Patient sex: M
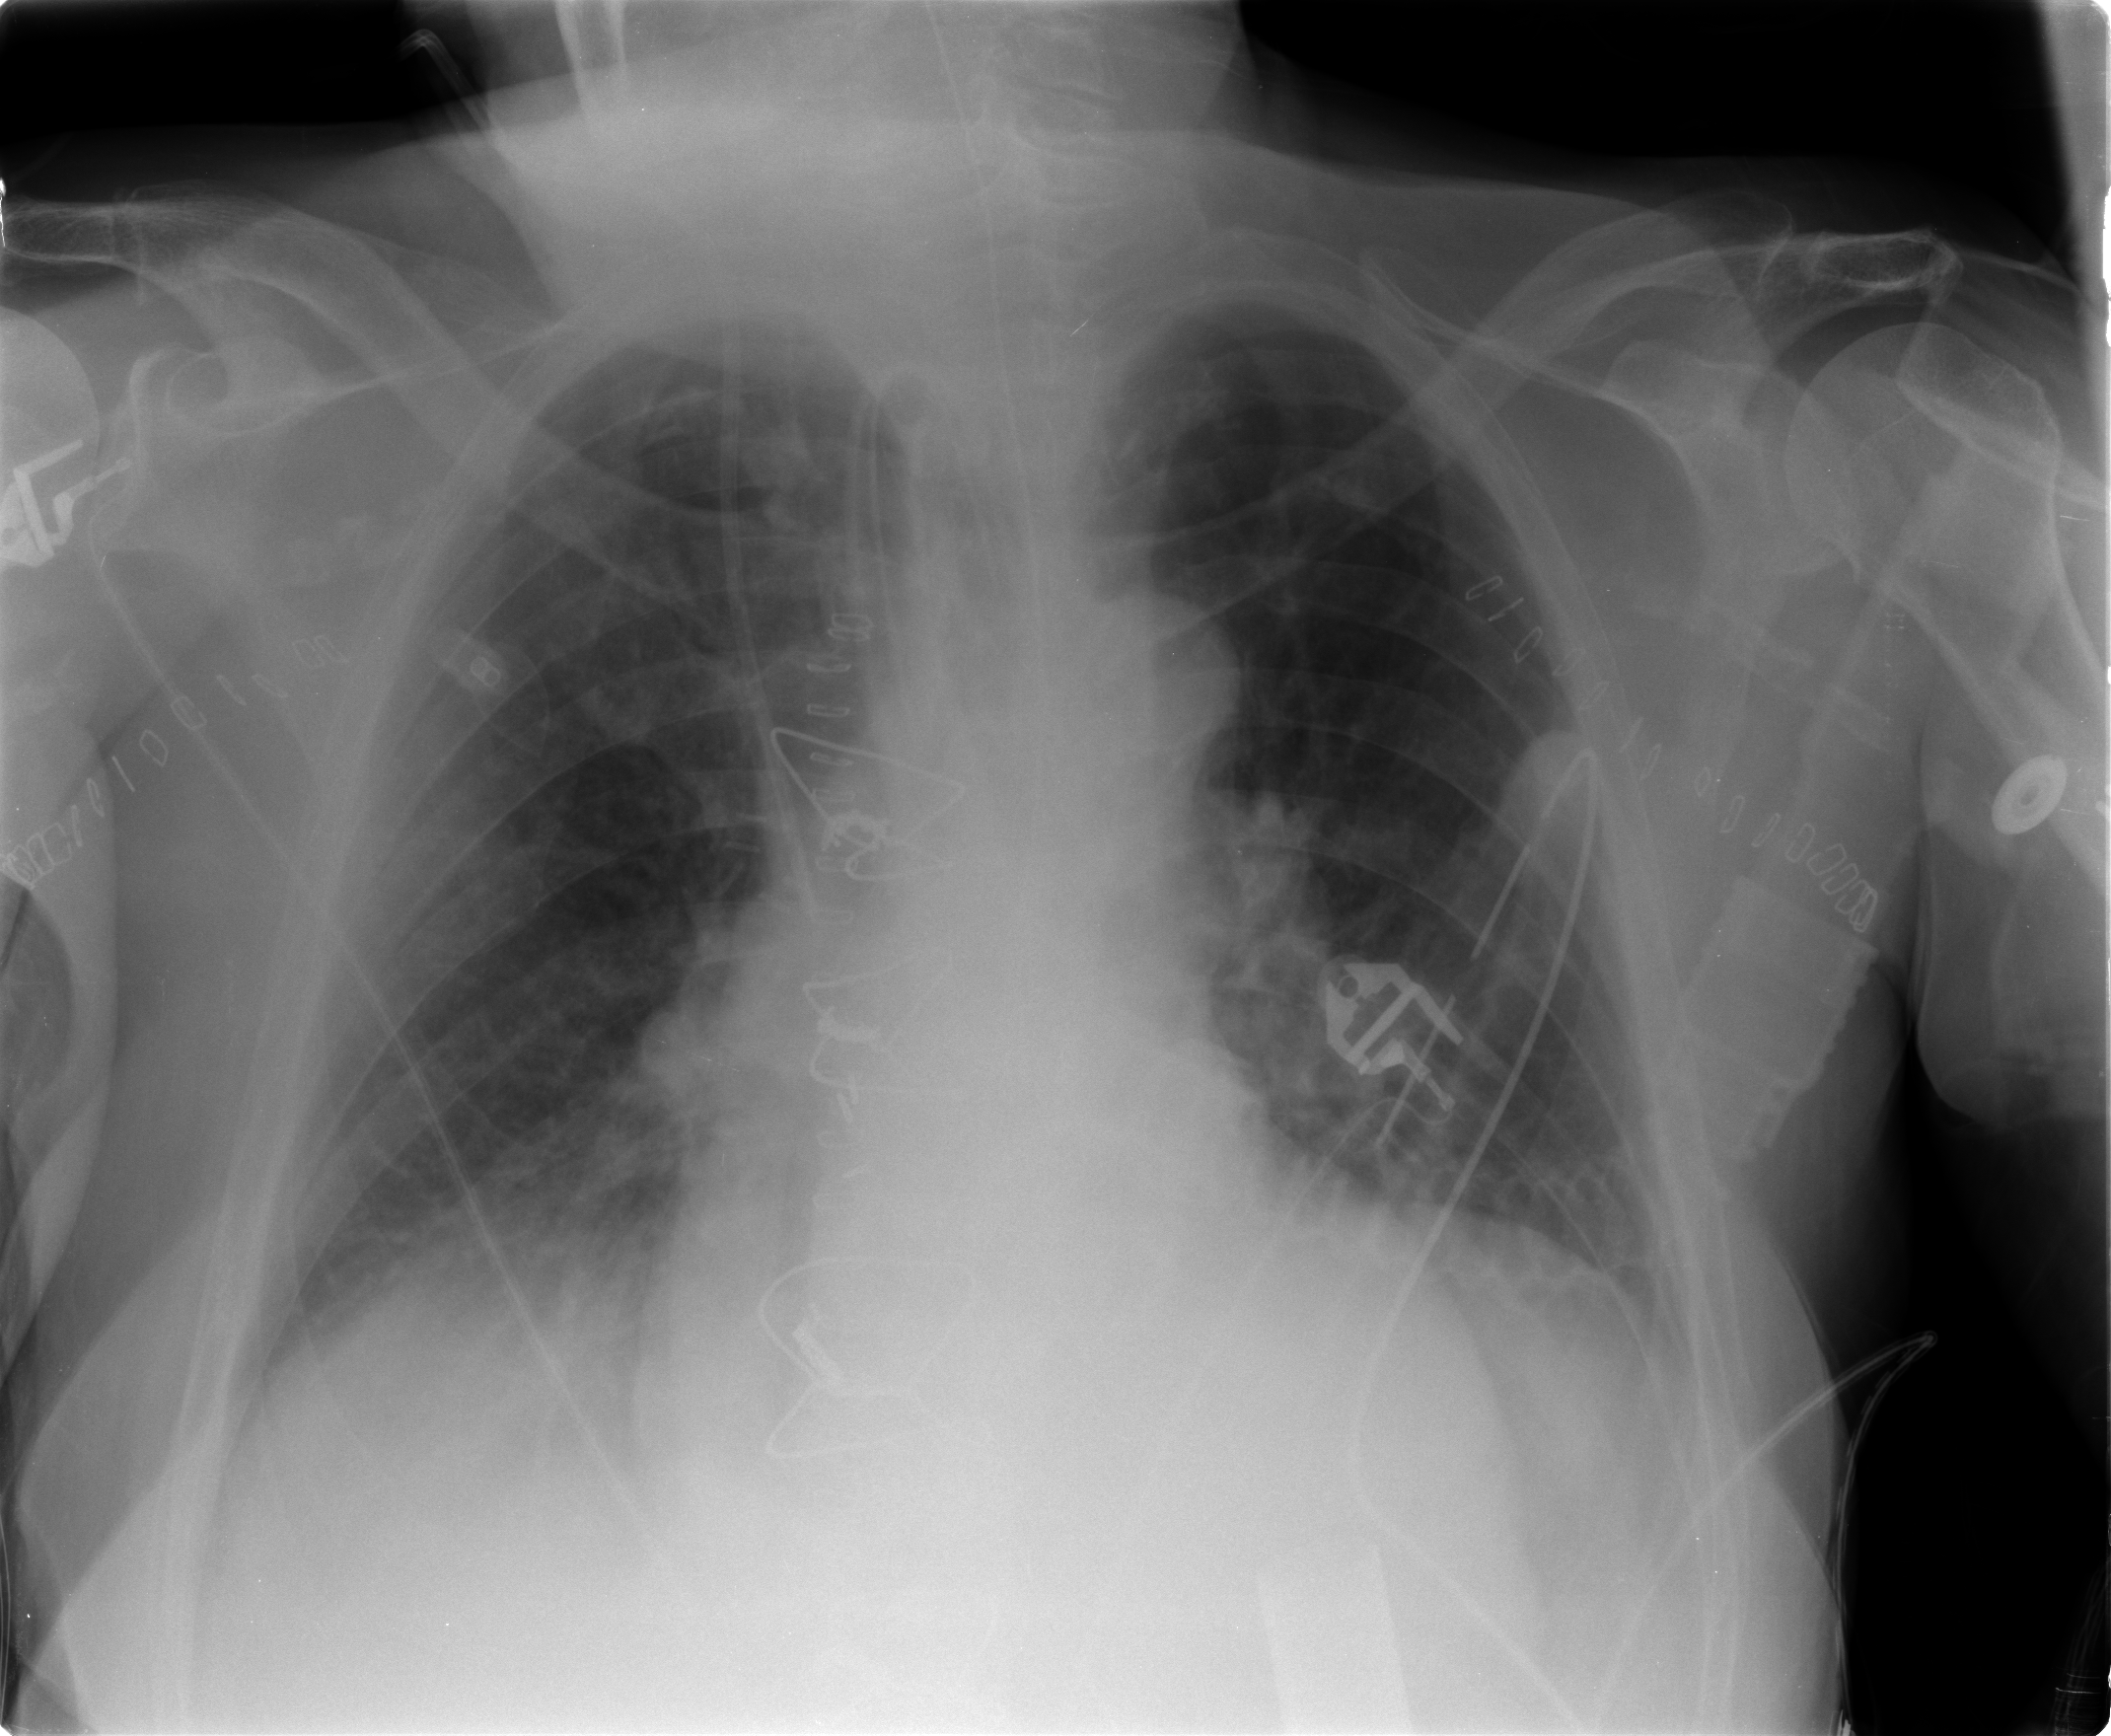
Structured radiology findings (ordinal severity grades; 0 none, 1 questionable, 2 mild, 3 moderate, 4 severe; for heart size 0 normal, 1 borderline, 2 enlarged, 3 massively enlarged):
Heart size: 2
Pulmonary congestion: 2
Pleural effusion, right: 0
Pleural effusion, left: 0
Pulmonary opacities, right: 0
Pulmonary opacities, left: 0
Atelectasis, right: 0
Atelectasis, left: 0